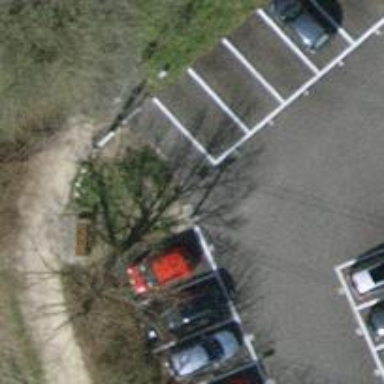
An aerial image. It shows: Cycle barrier.